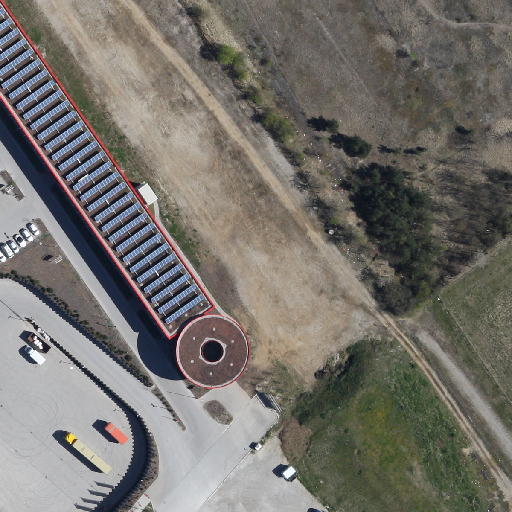
Referring expression: light-duty vehicle in the parking area